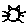
Label: cat